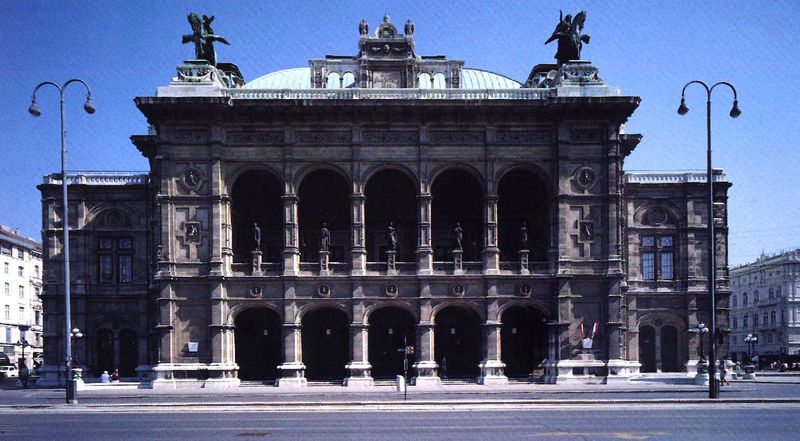
Titel: Staatsoper in Wien
Künstler: Eduard van der Nüll
Standort: Wien (EU - AUT)
Schlagwörter: blau, himmel, schatten, grün, menschen, stadt, fenster, lampen, laterne, laternen, strasse, säulen, dach, gebäude, haus, architektur, stein, häuser, sonne, oper, statue, farbig, giebel, figuren, rundbogen, foto, fotografie, bögen, gewölbe, antike, gehsteig, münchen, kupfer, rom, fries, tore, sims, skulpturen, statuen, farbfoto, rundbögen, etagen, symetrisch, römisch, bauwerk, poller, grünspan, mailand, sraße, fasadde